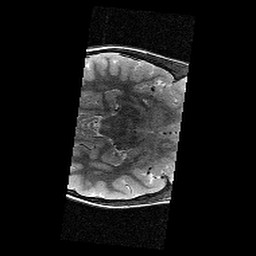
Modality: T2w
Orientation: axial
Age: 10
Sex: female
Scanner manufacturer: siemens
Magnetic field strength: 3 T
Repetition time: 9.23 s
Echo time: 0.067 s